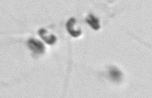
Label: Chaetoceros_socialis